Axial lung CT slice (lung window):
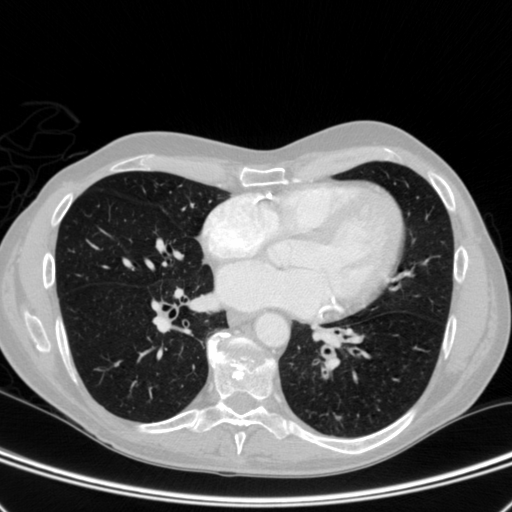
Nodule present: no